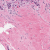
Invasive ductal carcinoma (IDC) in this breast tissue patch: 0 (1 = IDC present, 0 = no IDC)